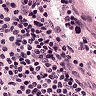
Metastatic tissue present: no